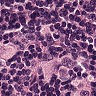
Metastatic tissue present: no